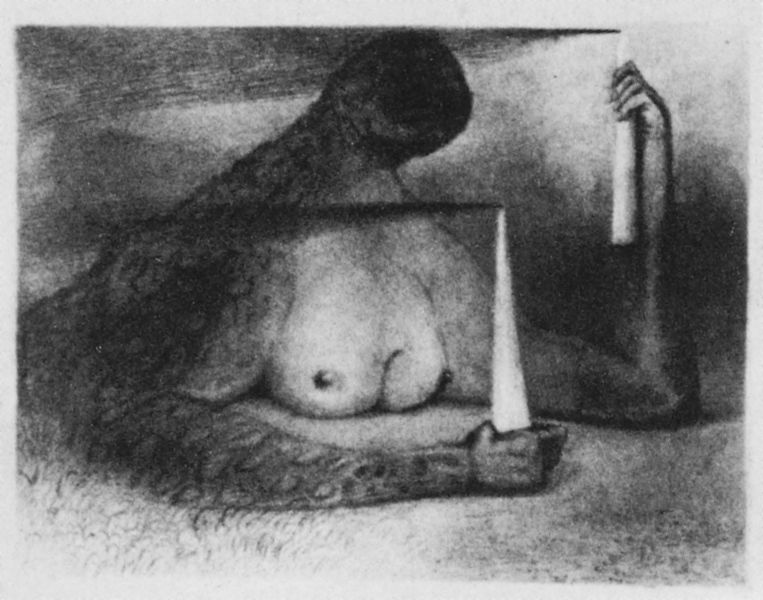
Titel: Afrika
Künstler: Alfred Kubin
Institution: Wien, Graphische Sammlung Albertina
Schlagwörter: akt, dunkel, hand, kopf, mann, brust, busen, frankreich, frau, grau, säulen, zeichnung, arm, hände, wind, rauch, haare, brüste, abstrakt, modern, büste, goya, kerze, kerzen, abstraktion, schwarz weiß, kohlezeichnung, kopflos, graphit, mischtier